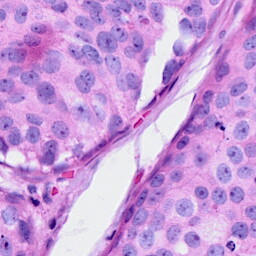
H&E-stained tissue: Breast